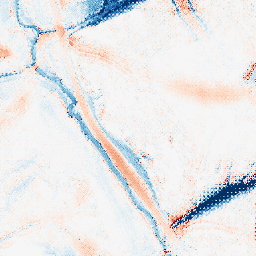
Category: morphological
Decomposition family: tophat_combined
Decomposition parameters: size: 20
Upsampling method: regularized
Upsampling parameters: scale: 2
lambda_reg: 0.1
Upsampling scale: 2